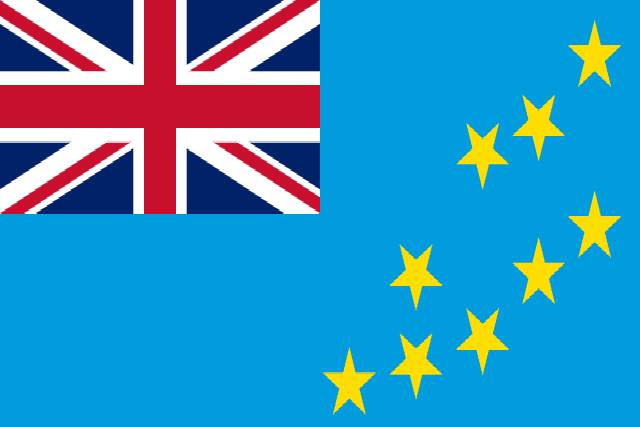
Country: Tuvalu
Country code: tv